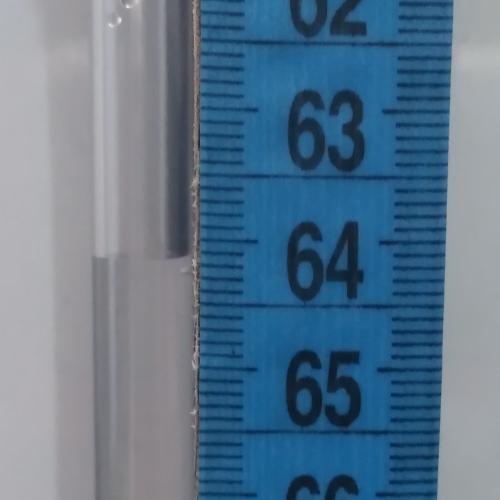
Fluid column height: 64.2 cm